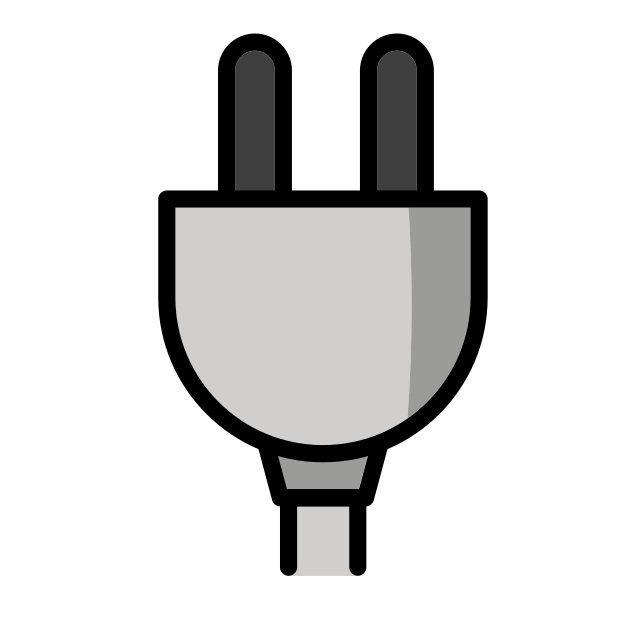
electric plug